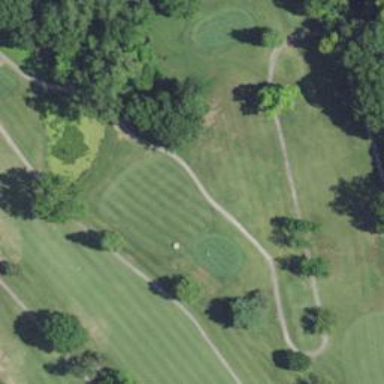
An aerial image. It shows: Golf fairway surrounded by grass.